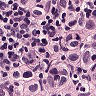
Metastatic tissue present: yes